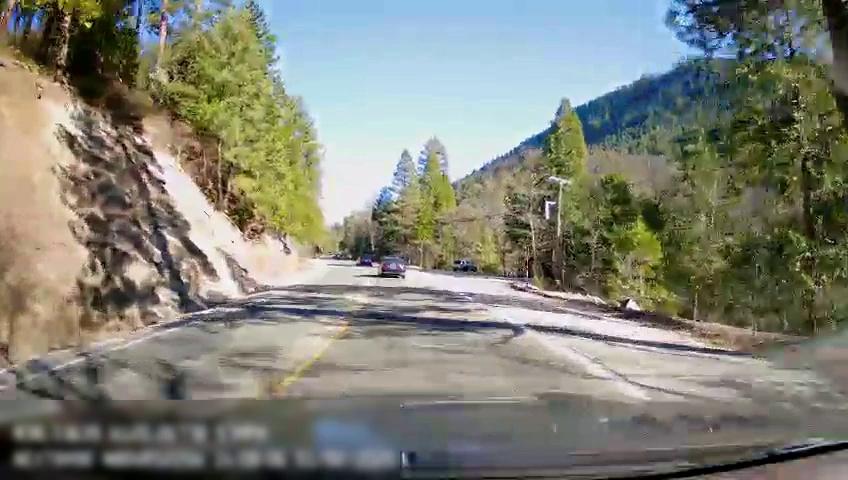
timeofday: Day
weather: Sunny
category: Drivable Space
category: Vehicles | Car
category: Vehicles | SUV
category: Vehicles | Car
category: Lanes | Opposite Lane
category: Lanes | Current Lane
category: Lanes | Current Lane